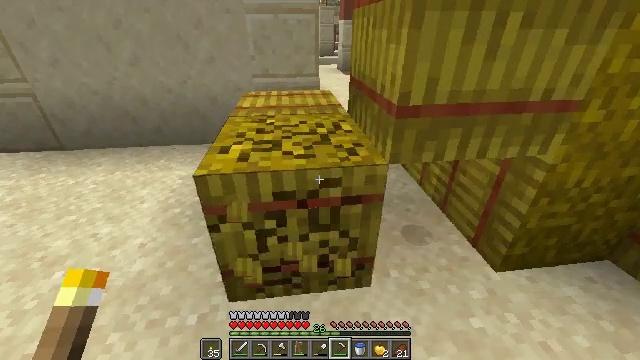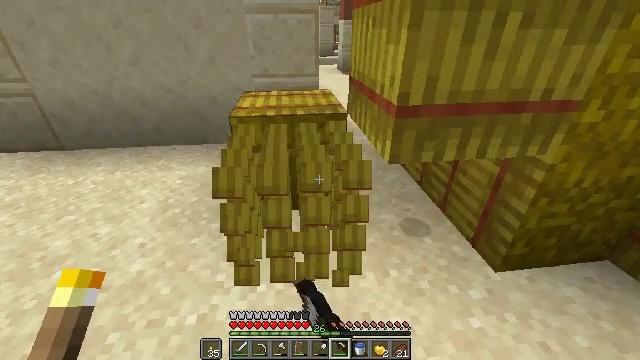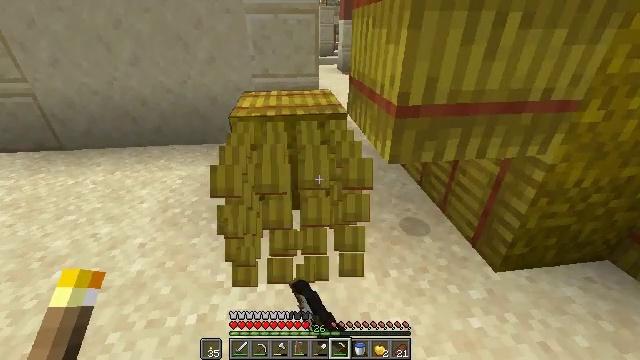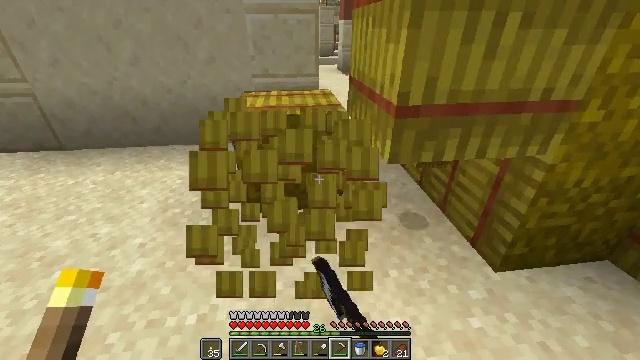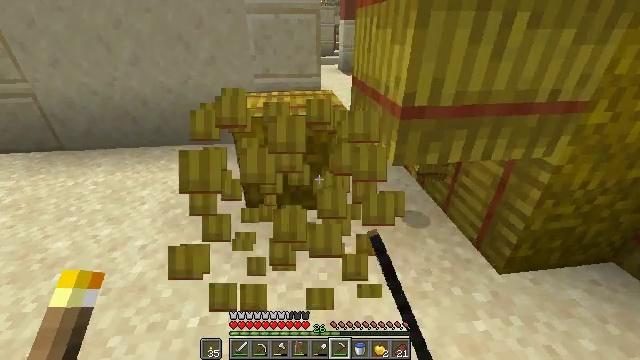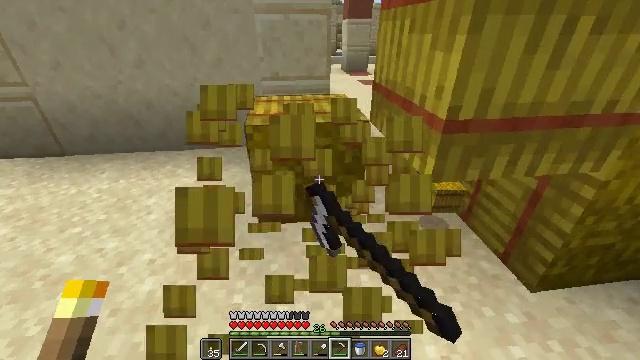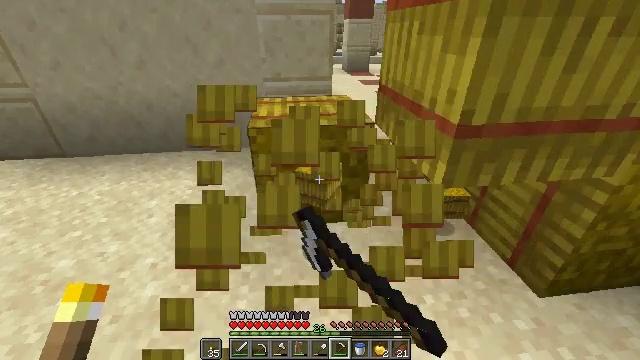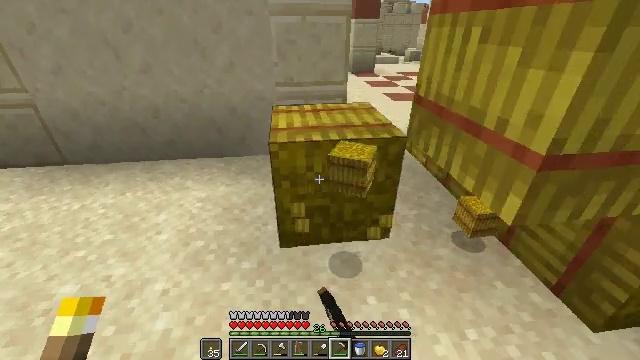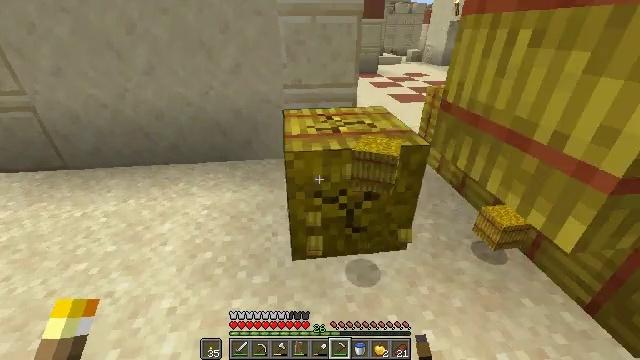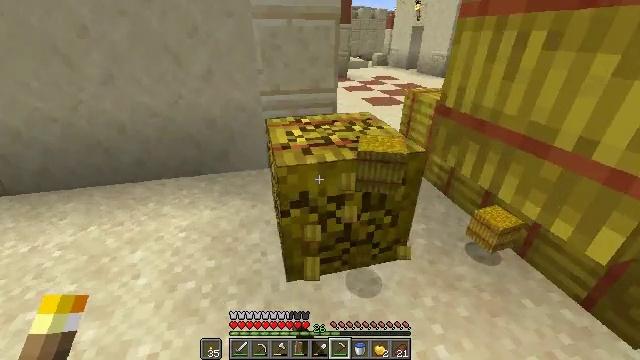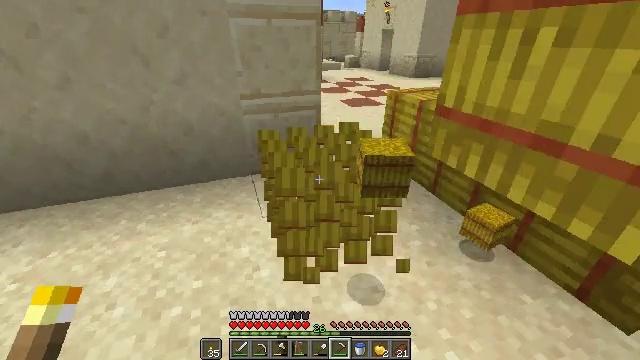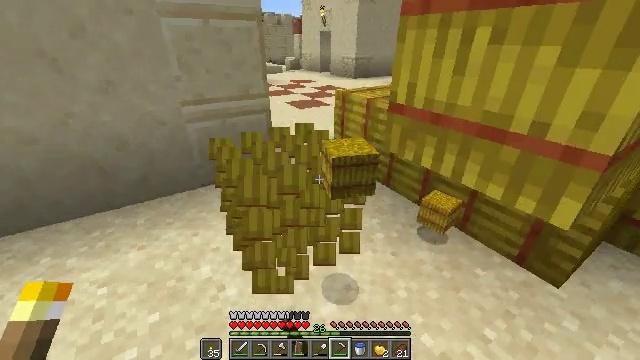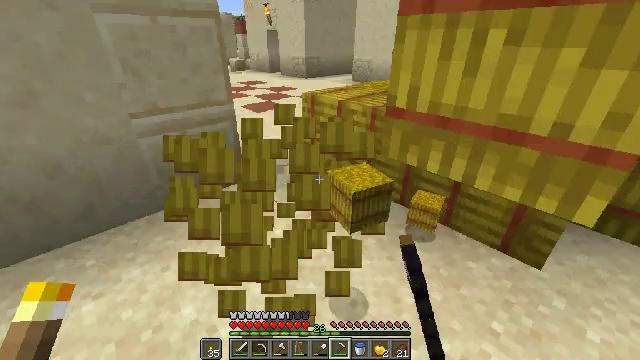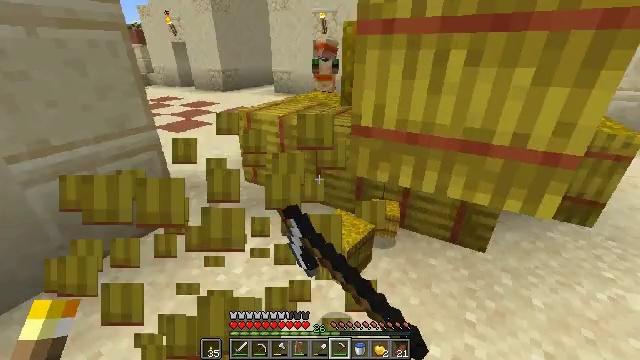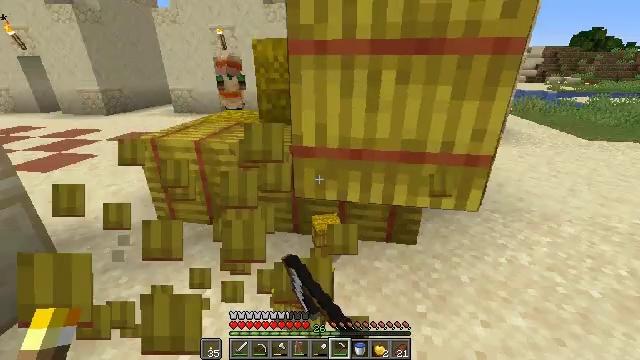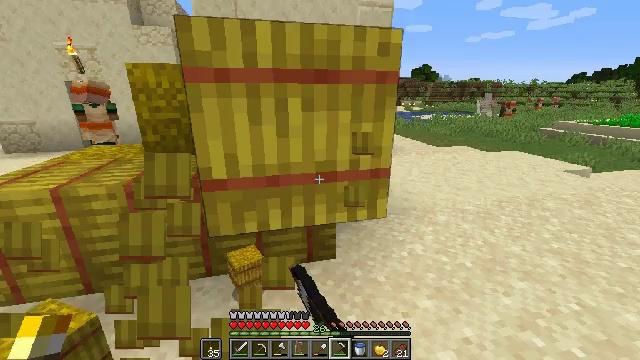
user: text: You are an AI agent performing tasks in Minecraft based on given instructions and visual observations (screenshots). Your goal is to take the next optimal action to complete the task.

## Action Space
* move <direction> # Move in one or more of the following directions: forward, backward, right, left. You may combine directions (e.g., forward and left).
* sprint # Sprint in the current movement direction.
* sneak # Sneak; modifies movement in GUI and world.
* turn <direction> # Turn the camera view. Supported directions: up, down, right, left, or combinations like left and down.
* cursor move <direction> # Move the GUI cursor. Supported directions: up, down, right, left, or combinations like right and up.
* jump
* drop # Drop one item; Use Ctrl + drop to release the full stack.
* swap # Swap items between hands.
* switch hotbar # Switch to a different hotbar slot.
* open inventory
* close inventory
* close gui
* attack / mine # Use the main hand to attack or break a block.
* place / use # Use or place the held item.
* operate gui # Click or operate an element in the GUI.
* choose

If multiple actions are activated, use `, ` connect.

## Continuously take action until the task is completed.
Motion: motion action
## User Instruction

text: Attack the hay block to get hay.
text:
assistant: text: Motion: attack / mine
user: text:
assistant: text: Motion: attack / mine
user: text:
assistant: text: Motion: attack / mine
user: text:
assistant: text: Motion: move forward and move left, attack / mine
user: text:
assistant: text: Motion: move forward and move left, attack / mine
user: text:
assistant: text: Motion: move forward and move left, attack / mine
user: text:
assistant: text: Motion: move forward and move left, attack / mine
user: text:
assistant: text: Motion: move forward and move left, attack / mine
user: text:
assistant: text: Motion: move forward and move left, turn right, attack / mine
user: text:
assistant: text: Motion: move forward and move left, turn right, attack / mine
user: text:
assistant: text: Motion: move forward and move left, turn right, attack / mine
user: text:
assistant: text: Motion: move forward and move left, turn right, attack / mine
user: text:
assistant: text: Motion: move forward and move left, turn right and up, attack / mine
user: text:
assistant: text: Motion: move forward and move left, turn right and up, attack / mine
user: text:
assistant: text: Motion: move forward and move left, turn right and up, attack / mine
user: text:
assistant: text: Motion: turn right and up, attack / mine
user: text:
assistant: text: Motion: attack / mine
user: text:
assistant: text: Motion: attack / mine
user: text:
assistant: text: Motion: attack / mine
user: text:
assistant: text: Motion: attack / mine
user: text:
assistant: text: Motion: attack / mine
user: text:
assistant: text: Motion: attack / mine
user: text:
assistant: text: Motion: attack / mine
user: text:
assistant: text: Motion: attack / mine
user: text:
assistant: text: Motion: move forward, turn left, attack / mine
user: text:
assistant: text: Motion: move forward, turn left, attack / mine
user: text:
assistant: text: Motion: move forward, turn left, attack / mine
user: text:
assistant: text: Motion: move forward, turn left and down, attack / mine
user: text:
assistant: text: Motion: move forward, turn left and down, attack / mine
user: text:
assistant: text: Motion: move forward, turn left and down, attack / mine